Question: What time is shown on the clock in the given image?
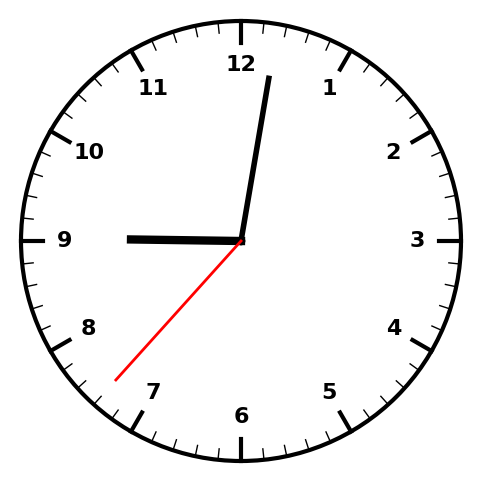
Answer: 09:01:37